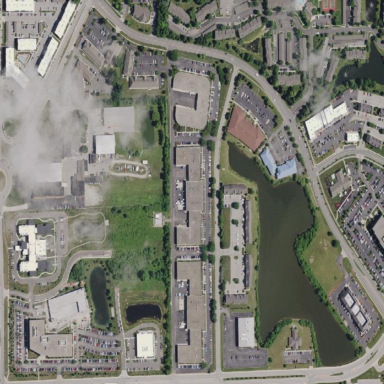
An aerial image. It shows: Commercial area.